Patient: sex F, age 62
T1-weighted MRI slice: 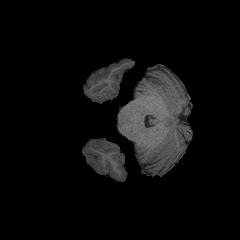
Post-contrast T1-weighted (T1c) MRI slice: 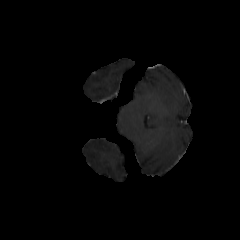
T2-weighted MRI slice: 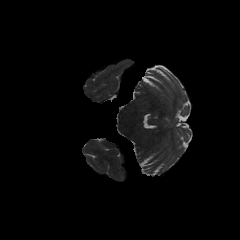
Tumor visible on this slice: no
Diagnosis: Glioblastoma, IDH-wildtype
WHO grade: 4